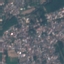
Land use / land cover: Residential